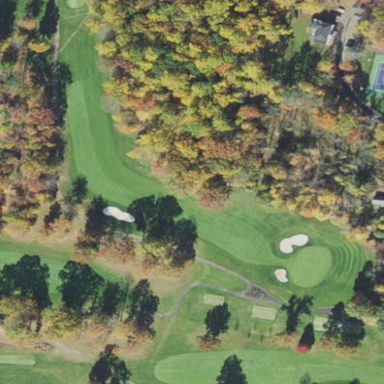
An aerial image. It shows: Grassy area designated as golf fairway.